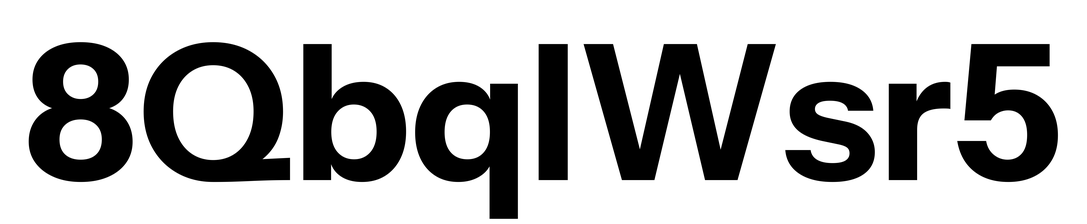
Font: InstrumentSans_Bold